Question: I have a project which i'm required to develop Android game that display a 5*5 table and and image for each player which each one of them can move the image in place inside the 5*5 table.
ex:

Note : I need to know the exact coordinates (or anything relative) so i can save the position in array and move the image to that new place (eg : re-draw it on the new position).
Any ideas ?
Thanks in advance.
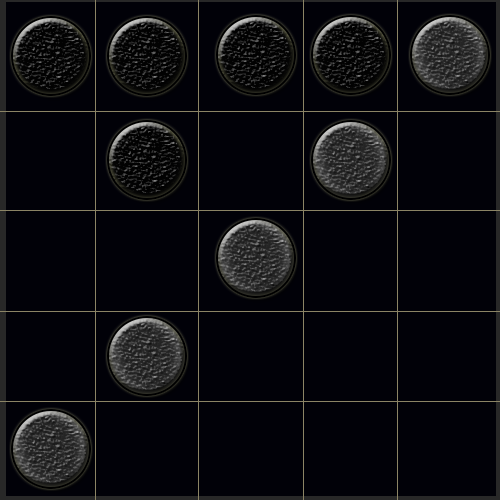
Answer: Just use a RelativeLayout with 5x5 ImageViews (set to not visible).
And on the images that the user can move to the place, use Drag and Drop.
In onDrag you set the visibility of the image to Gone.
For all ImageView (5x5 Table), you set the onDragListener.
After that, in the overwritten method OnDrop, you can receive the view that is dropped and can determine which drawable to show.
edit:
Oh well, in this case I would use GridView as said in the comments. And make usage of drag and drop. You don't need to attach a DragListener to every image then. You can simply let the GridView listen to the drop events and determine by the x and y where to drop.
Little example (just as a hint)
'''
gameStoneView.setOnTouchListener(new OnTouchListener() {
@Override
public boolean onTouch(View v, MotionEvent event) {
switch (event.getAction()) {
case MotionEvent.ACTION_DOWN:
DragShadowBuilder shadowBuilder = new DragShadowBuilder(gameStoneView);
gameStoneView.startDrag(null, shadowBuilder, gameStoneView, 0);
if (dragListener != null) {
dragListener.onDragStart();
}
break;
default:
LOG.v("Motion event reorderIcon: DEFAULT - not action down");
}
return true;
}
'''
});
'''
gridView.setOnDragListener(new OnDragListener() {
@Override
public boolean onDrag(View v, DragEvent event) {
switch (event.getAction()) {
case DragEvent.ACTION_DRAG_LOCATION:
currentY = event.getY();
currentX = event.getX();
break;
case DragEvent.ACTION_DROP:
final Point position = getPositionOfItem(currentX, currentY);
dropItemAt(position);
break;
case DragEvent.ACTION_DRAG_EXITED:
//BORDER DRAGEVENT: ACTION_DRAG_EXITED
viewDraggedOutSide = true;
break;
case DragEvent.ACTION_DRAG_ENDED:
//BORDER DRAGEVENT: ACTION_DRAG_ENDED
if (viewDraggedOutSideList) {
reinsertDraggedItem();
update();
}
viewDraggedOutSideList = false;
return true;
default:
return true;
}
}
});
'''